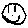
Label: smiley face